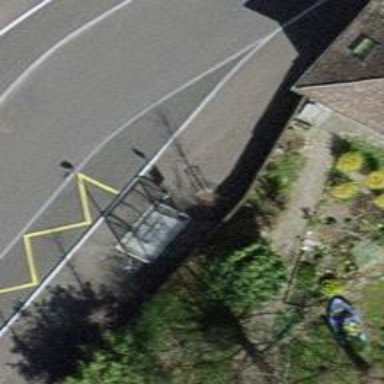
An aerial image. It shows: Bus stop with platform for public transport.